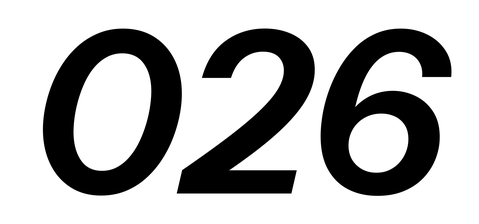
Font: InstrumentSans-Italic_SemiBold_Italic